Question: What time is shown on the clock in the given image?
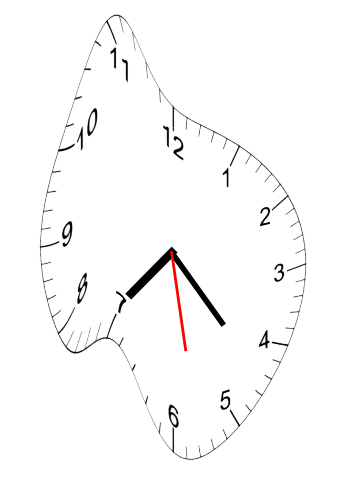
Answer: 07:22:28